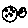
Label: moon